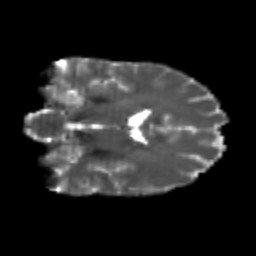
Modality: T2w
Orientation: coronal
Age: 24
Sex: female
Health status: healthy
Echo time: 0.074 s